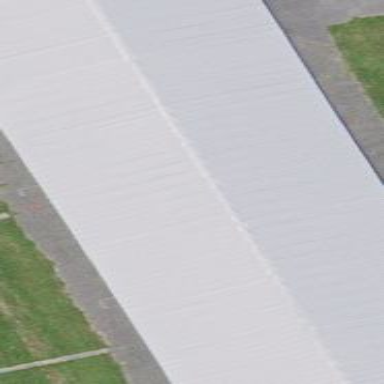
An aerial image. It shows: Hangar building.